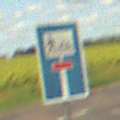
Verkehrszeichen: SackgasseRadverkehrFussgaengerDurchlaessig
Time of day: Midday
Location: Outdoor (RoadRail)
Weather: PartlyCloudy
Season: NotSpecified
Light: Natural